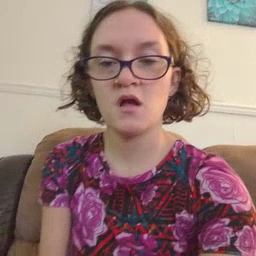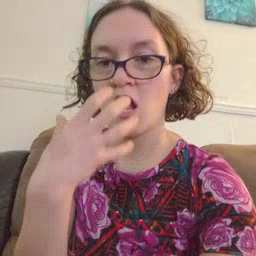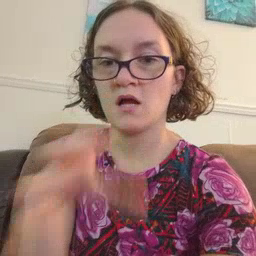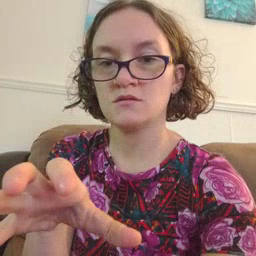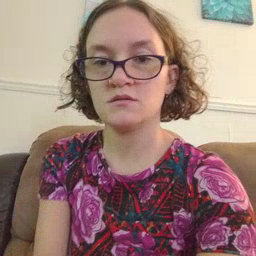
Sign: hot